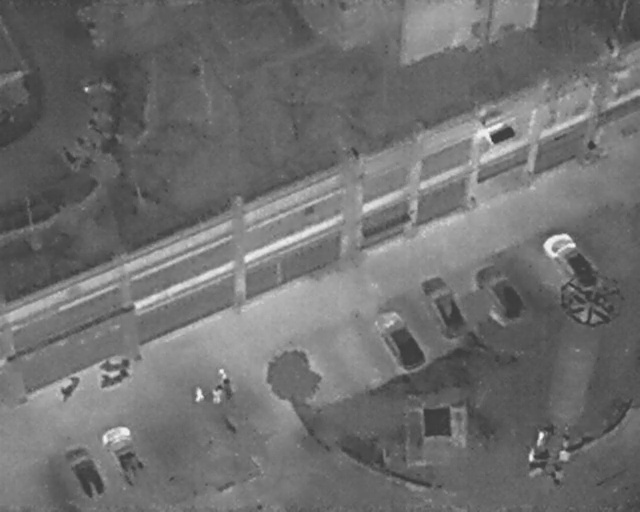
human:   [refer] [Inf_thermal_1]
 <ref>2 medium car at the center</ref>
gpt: <box>[[64, 56, 74, 62, 150], [57, 62, 67, 69, 150]]</box>

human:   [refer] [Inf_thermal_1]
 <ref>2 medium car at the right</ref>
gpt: <box>[[84, 47, 94, 54, 145], [73, 53, 83, 60, 145]]</box>

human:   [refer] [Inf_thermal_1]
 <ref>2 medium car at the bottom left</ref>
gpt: <box>[[14, 86, 25, 92, 154], [8, 88, 18, 94, 154]]</box>

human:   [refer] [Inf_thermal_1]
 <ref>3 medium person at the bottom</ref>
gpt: <box>[[29, 75, 32, 78, 2], [32, 76, 35, 78, 2], [33, 72, 36, 74, 156]]</box>

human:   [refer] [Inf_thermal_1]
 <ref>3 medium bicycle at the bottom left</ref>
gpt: <box>[[8, 73, 13, 76, 35], [16, 67, 18, 74, 177], [16, 70, 18, 77, 167]]</box>